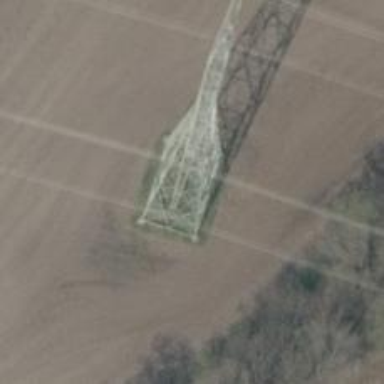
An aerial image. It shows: Power tower.